Question: What is the value of the measurement in the image?
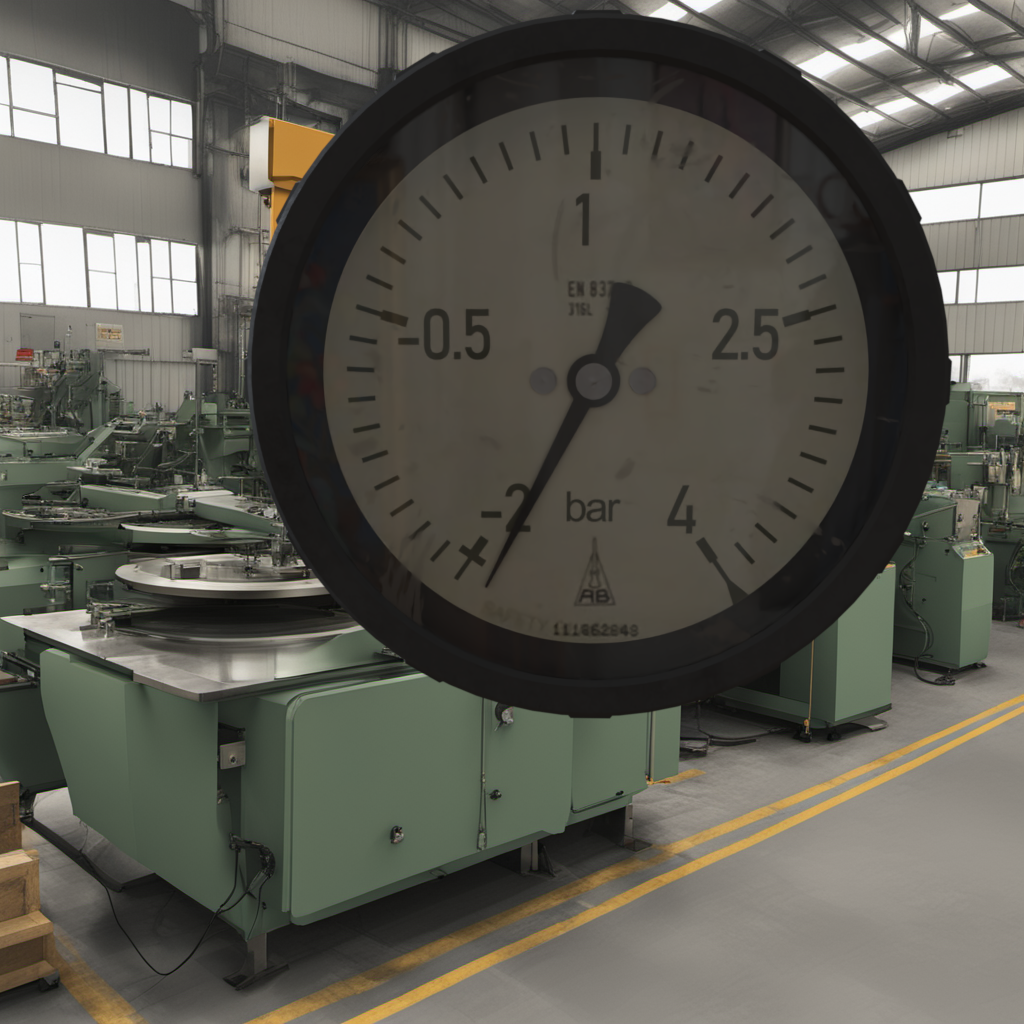
Answer: The result is -2.2
Question: What is the range of the measurement shown in the image?
Answer: The range is from -2 to 4
Question: What is the minimum and maximum value of this measurement?
Answer: The minimum value is -2 and the maximum value is 4